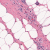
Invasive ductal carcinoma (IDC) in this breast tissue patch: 0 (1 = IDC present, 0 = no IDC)